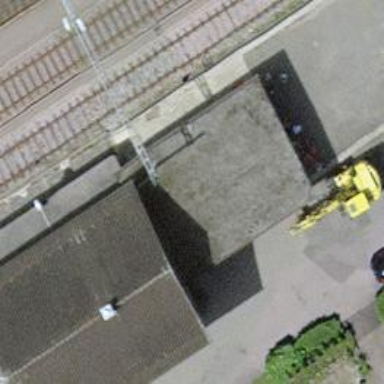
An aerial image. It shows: Train station building.